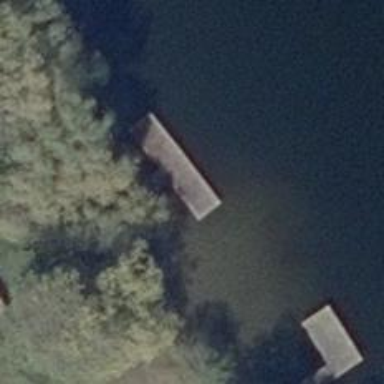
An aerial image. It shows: Man-made pier.